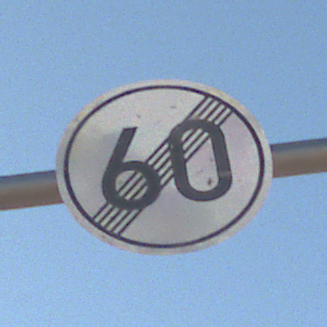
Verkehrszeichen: EndeGeschwindigkeit60
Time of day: MorningAfternoon
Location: Outdoor (Nature)
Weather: PartlyCloudy
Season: NotSpecified
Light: Natural